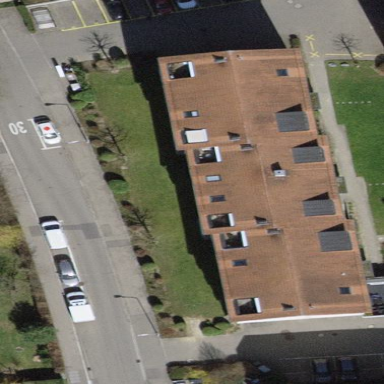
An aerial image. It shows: Building with tile roof.